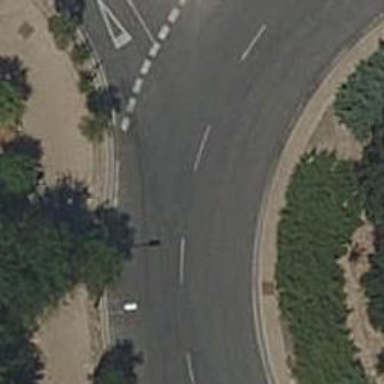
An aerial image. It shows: Residential road with asphalt surface leading to roundabout.